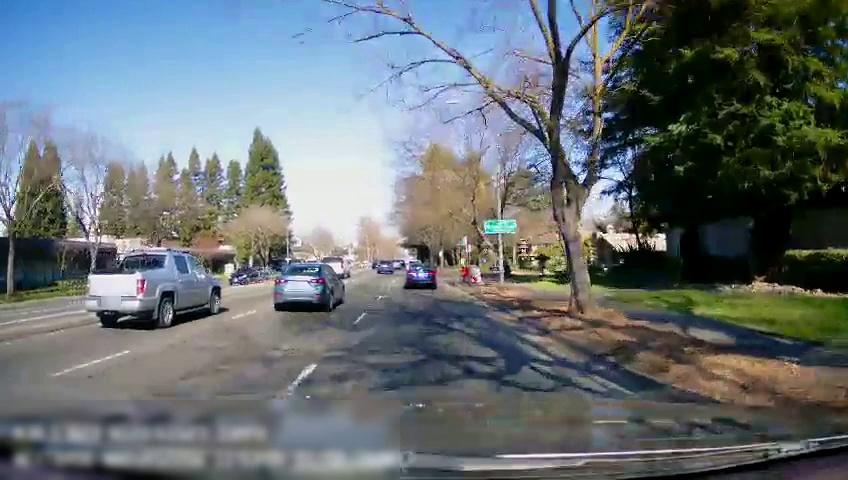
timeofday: Day
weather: Sunny
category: Drivable Space
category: Drivable Space
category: Vehicles | Truck
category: Vehicles | SUV
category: Vehicles | Car
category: Vehicles | Car
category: Vehicles | Truck
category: Vehicles | Car
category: Vehicles | Car
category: Lanes | Alternate Lane
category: Lanes | Opposite Lane
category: Lanes | Current Lane
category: Traffic | Signs